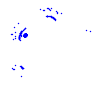
Particle: electron